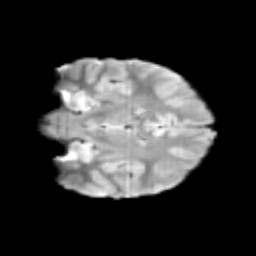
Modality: T2w
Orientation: coronal
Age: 11
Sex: male
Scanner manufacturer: siemens
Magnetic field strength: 3 T
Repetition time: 3.8 s
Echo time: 0.07 s